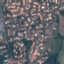
Land use / land cover: Residential